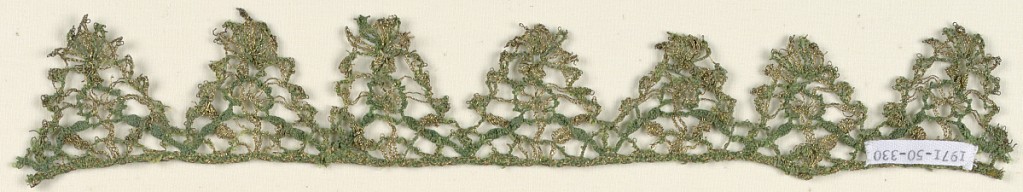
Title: Trimmimg
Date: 16th–17th century
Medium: metallic, white silk, green silk Technique: bobbin lace, metallic
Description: Band with triangular tab edge. Green silk with metal.